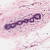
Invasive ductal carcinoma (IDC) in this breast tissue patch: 0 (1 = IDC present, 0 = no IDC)